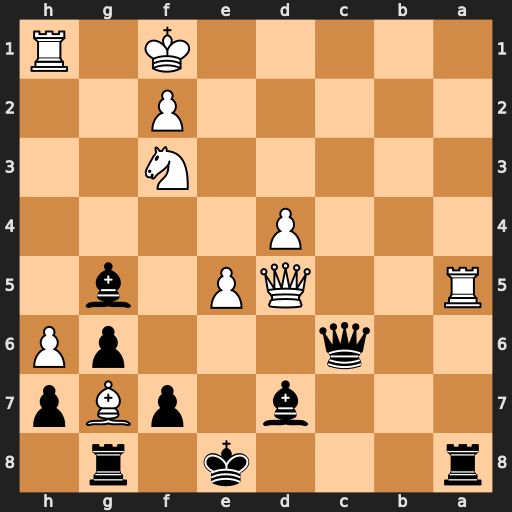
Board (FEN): r3k1r1/3b1pBp/2q3pP/R2QP1b1/3P4/5N2/5P2/5K1R
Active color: b
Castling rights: q
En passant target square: -
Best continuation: Rxa5 Qxc6 Bxc6